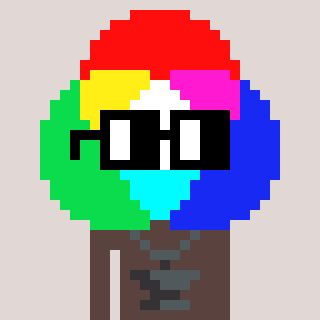
a pixel art character with square black glasses, a color circle-shaped head and a darkbrown-colored body on a warm background